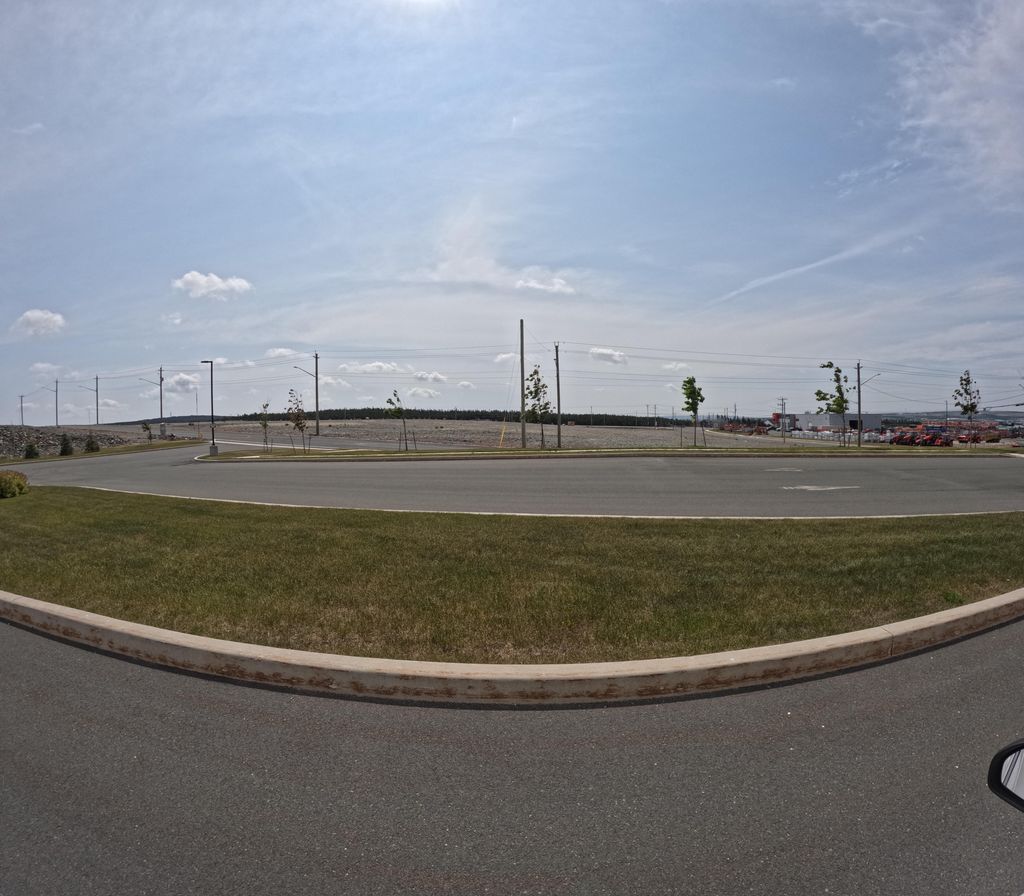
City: st_johns